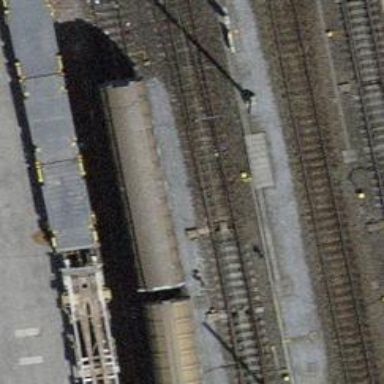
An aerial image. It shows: Single-track electrified rail service spur with contact line.